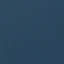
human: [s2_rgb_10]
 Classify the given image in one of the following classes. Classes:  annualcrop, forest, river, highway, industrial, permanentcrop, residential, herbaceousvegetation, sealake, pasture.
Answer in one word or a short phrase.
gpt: SeaLake